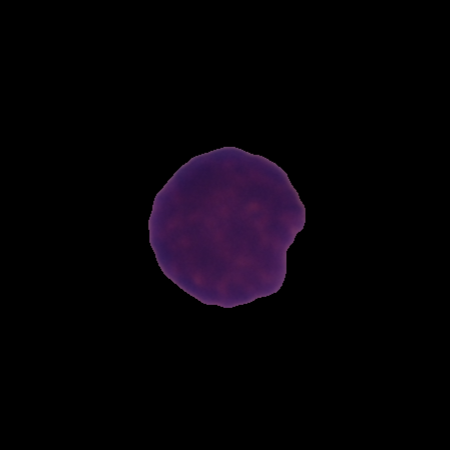
Label: healthy